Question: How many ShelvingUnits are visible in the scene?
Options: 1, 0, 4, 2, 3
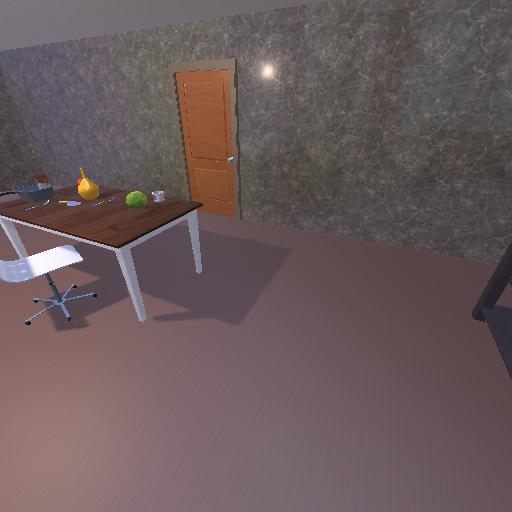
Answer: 1